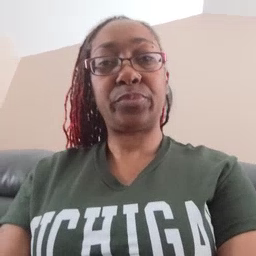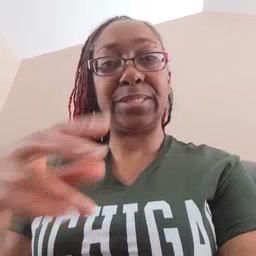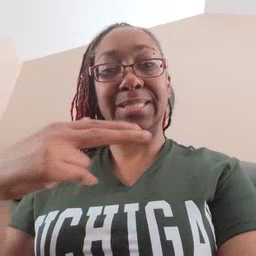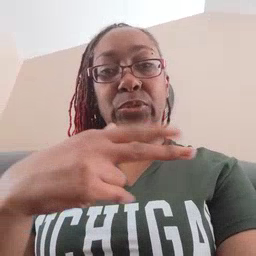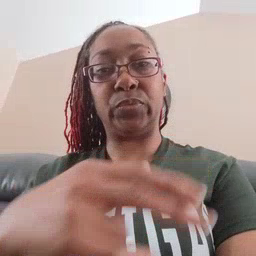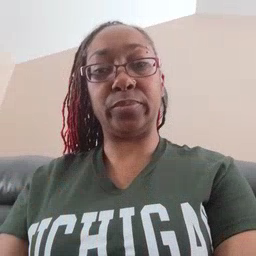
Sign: scissors